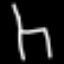
Label: chair